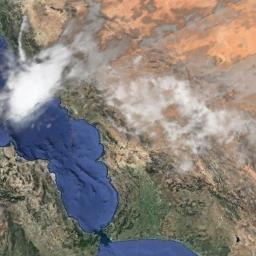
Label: cloud